Question: What is the proper way to implement Custom Properties in Silverlight UserControls?
Every "Page" in Silverlight is technically a UserControl (they are derived from the UserControl class). When I say UserControl here, I mean a Custom UserControl that will be used inside many different pages in many different scenarios (similar to an ASP.NET UserControl).
I would like the Custom UserControl to support Binding and not rely on the Name of the Property it is binding to, to always be the same. Instead, I would like the UserControl itself to have a property that the Controls inside the UserControl bind to, and the ViewModels outside the UserControl also bind to. (please see the example below)
Binding within the UserControl works, Binding within the MainPage works, The Binding I set up between the MainPage and the UserControl does not work. Specifically this line:
'''
<myUserControls:MyCustomUserControl x:Name="MyCustomControl2"
SelectedText="{Binding MainPageSelectedText, Mode=TwoWay}"
Width="200" Height="50" />
'''
example output:

MainPage.xaml
'''
<UserControl x:Class="SilverlightCustomUserControl.MainPage"
xmlns="http://schemas.microsoft.com/winfx/2006/xaml/presentation"
xmlns:x="http://schemas.microsoft.com/winfx/2006/xaml"
xmlns:d="http://schemas.microsoft.com/expression/blend/2008"
xmlns:mc="http://schemas.openxmlformats.org/markup-compatibility/2006"
xmlns:myUserControls="clr-namespace:SilverlightCustomUserControl"
mc:Ignorable="d" d:DesignWidth="640" d:DesignHeight="480"
DataContext="{Binding RelativeSource={RelativeSource Self}}">
<Canvas x:Name="LayoutRoot">
<StackPanel Orientation="Vertical">
<TextBlock Text="UserControl Binding:" Width="200"></TextBlock>
<myUserControls:MyCustomUserControl x:Name="MyCustomControl2" SelectedText="{Binding MainPageSelectedText, Mode=TwoWay}" Width="200" Height="50" />
<TextBlock Text="MainPage Binding:" Width="200"></TextBlock>
<TextBox Text="{Binding MainPageSelectedText, Mode=TwoWay}" Width="200"></TextBox>
<Border BorderBrush="Black" BorderThickness="1">
<TextBlock Text="{Binding MainPageSelectedText}" Width="200" Height="24"></TextBlock>
</Border>
</StackPanel>
</Canvas>
</UserControl>
'''
MainPage.xaml.cs
'''
namespace SilverlightCustomUserControl
{
public partial class MainPage : UserControl, INotifyPropertyChanged
{
//NOTE: would probably be in a ViewModel
public string MainPageSelectedText
{
get { return _MainPageSelectedText; }
set
{
string myValue = value ?? String.Empty;
if (_MainPageSelectedText != myValue)
{
_MainPageSelectedText = value;
OnPropertyChanged("MainPageSelectedText");
}
}
}
private string _MainPageSelectedText;
public MainPage()
{
InitializeComponent();
}
#region INotifyPropertyChanged Members
public event PropertyChangedEventHandler PropertyChanged;
protected virtual void OnPropertyChanged(string name)
{
PropertyChangedEventHandler ph = this.PropertyChanged;
if (ph != null)
ph(this, new PropertyChangedEventArgs(name));
}
#endregion
}
}
'''
MyCustomUserControl.xaml
'''
<UserControl
x:Class="SilverlightCustomUserControl.MyCustomUserControl"
xmlns="http://schemas.microsoft.com/winfx/2006/xaml/presentation"
xmlns:x="http://schemas.microsoft.com/winfx/2006/xaml"
xmlns:d="http://schemas.microsoft.com/expression/blend/2008"
xmlns:mc="http://schemas.openxmlformats.org/markup-compatibility/2006"
DataContext="{Binding RelativeSource={RelativeSource Self}}">
<Grid>
<StackPanel>
<TextBox Text="{Binding SelectedText, Mode=TwoWay}" />
<Border BorderBrush="Black" BorderThickness="1">
<TextBlock Text="{Binding SelectedText}" Height="24"></TextBlock>
</Border>
</StackPanel>
</Grid>
</UserControl>
'''
MyCustomUserControl.xaml.cs
'''
namespace SilverlightCustomUserControl
{
public partial class MyCustomUserControl : UserControl
{
public string SelectedText
{
get { return (string)GetValue(SelectedTextProperty); }
set { SetValue(SelectedTextProperty, value); }
}
public static readonly DependencyProperty SelectedTextProperty =
DependencyProperty.Register("SelectedText", typeof(string), typeof(MyCustomUserControl), new PropertyMetadata("", SelectedText_PropertyChangedCallback));
public MyCustomUserControl()
{
InitializeComponent();
}
private static void SelectedText_PropertyChangedCallback(DependencyObject d, DependencyPropertyChangedEventArgs e)
{
//empty
}
}
}
'''
References (how I got this far):
use DependencyPropertys:
<URL>
use DependencyPropertys, add x:Name to your UserControl - add Binding with ElementName, set Custom property again in the PropertyChangedCallback method:
<URL>
don't use custom properties, rely on underlying datacontext names (I do not like this solution):
<URL>
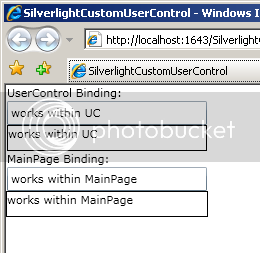
Answer: I understand it as the reason your control is not receiving the new value from the maim page is that you are setting the DataContext of the control. If you hadn't then the control's DataContext will be inherited from its parent, the main page in this case.
To get this to work I removed you control's DataContext setting, added an x:Name to each control and set the binding in the constructor of the control using the [name].SetBinding method.
I did the binding in the ctor as I couldn't figure out a way of setting the Source property of the declarative binding in the xaml to Self. i.e. {Binding SelectedText, Mode=TwoWay, Source=[Self here some how]}. I did try using RelativeSource={RelativeSource Self} with no joy.
NOTE: All this is SL3.